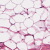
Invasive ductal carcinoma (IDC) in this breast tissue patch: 0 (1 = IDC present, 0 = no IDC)